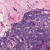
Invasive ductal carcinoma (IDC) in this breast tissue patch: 1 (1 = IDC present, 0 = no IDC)